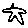
Label: star